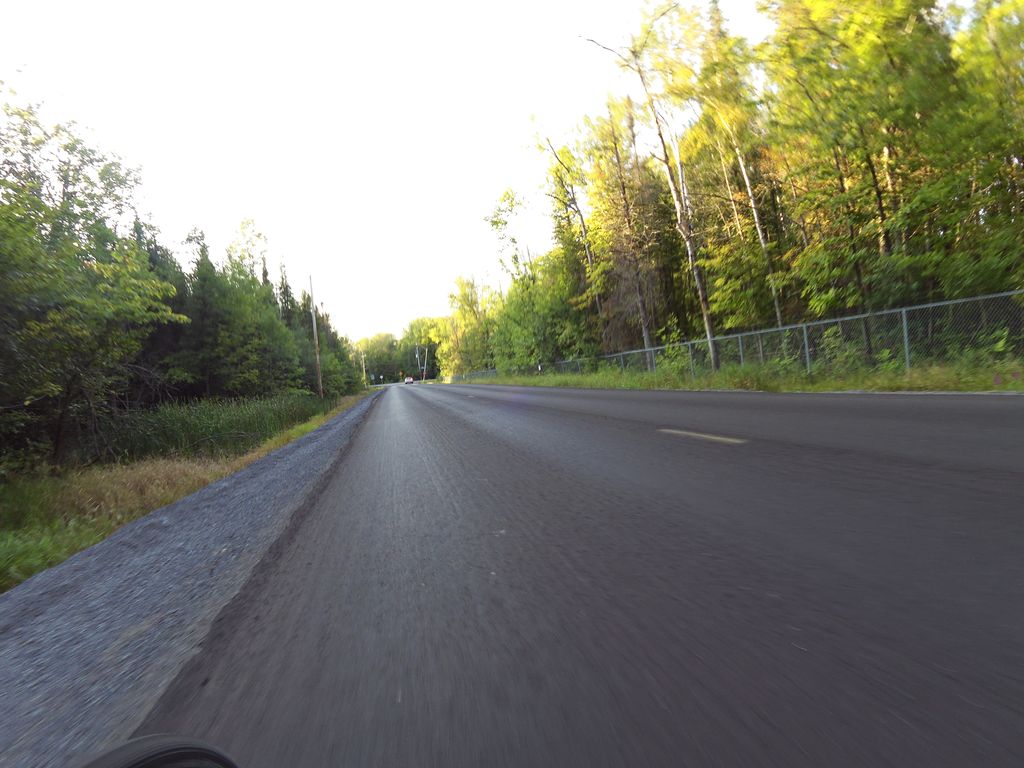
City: ottawa-gatineau